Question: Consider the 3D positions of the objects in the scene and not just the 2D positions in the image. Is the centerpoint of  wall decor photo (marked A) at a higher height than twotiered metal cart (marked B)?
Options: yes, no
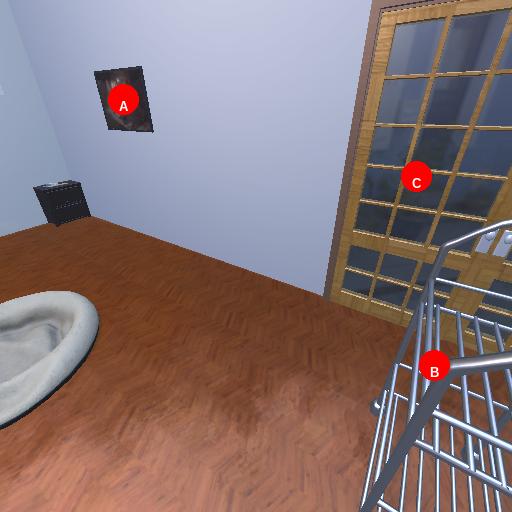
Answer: yes